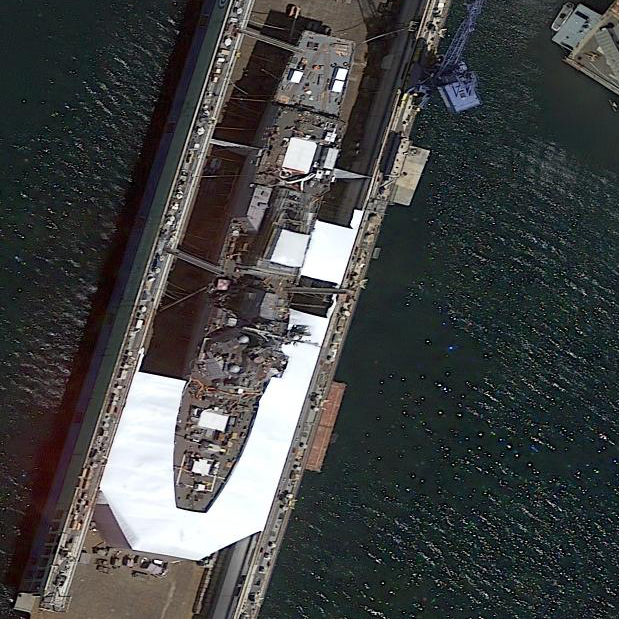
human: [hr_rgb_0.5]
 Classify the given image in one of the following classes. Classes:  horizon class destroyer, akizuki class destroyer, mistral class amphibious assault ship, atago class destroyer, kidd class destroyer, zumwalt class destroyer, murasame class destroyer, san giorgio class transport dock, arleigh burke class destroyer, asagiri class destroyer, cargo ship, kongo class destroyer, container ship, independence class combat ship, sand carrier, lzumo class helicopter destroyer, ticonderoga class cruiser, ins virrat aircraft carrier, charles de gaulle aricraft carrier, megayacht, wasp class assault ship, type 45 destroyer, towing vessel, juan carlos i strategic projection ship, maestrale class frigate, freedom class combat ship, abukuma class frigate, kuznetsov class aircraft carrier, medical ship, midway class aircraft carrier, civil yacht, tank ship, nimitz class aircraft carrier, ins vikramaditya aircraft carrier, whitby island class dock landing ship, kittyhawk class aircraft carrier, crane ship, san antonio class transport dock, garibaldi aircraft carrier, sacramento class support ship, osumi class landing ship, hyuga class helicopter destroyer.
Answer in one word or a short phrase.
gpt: Arleigh Burke class destroyer